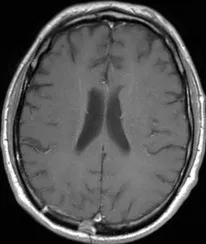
After one year. Of double check point inhibition with ipilimumab and nivolumab.
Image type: radiology (mri)